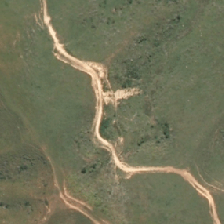
Land cover: manuka_kanuka